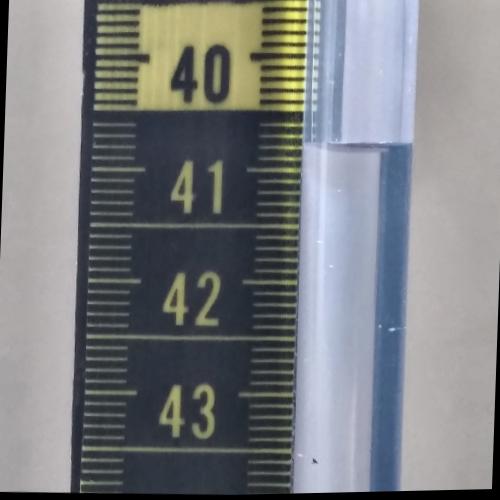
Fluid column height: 40.8 cm